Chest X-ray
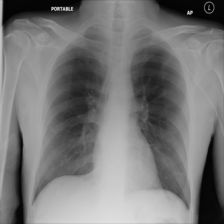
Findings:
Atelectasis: negative
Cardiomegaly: negative
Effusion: negative
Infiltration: negative
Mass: negative
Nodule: negative
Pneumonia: negative
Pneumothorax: negative
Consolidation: negative
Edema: negative
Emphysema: negative
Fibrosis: negative
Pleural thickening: negative
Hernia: negative